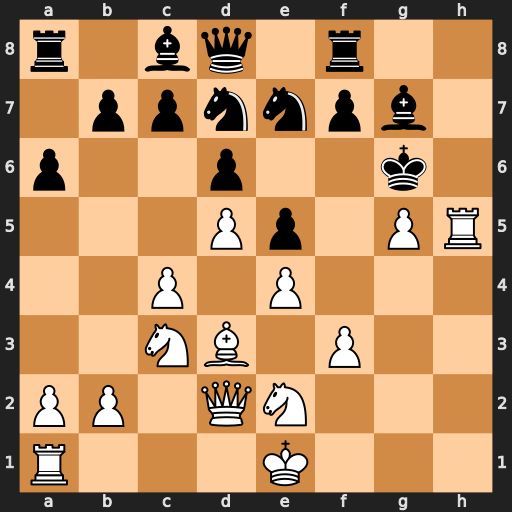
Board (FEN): r1bq1r2/1ppnnpb1/p2p2k1/3Pp1PR/2P1P3/2NB1P2/PP1QN3/R3K3
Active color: w
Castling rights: Q
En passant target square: -
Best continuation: Nf4+ exf4 e5+